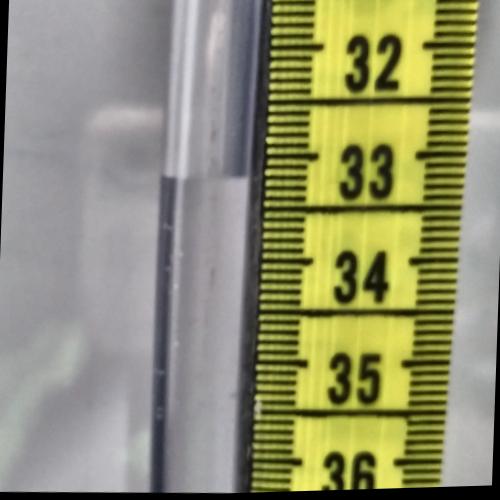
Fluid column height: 33.2 cm